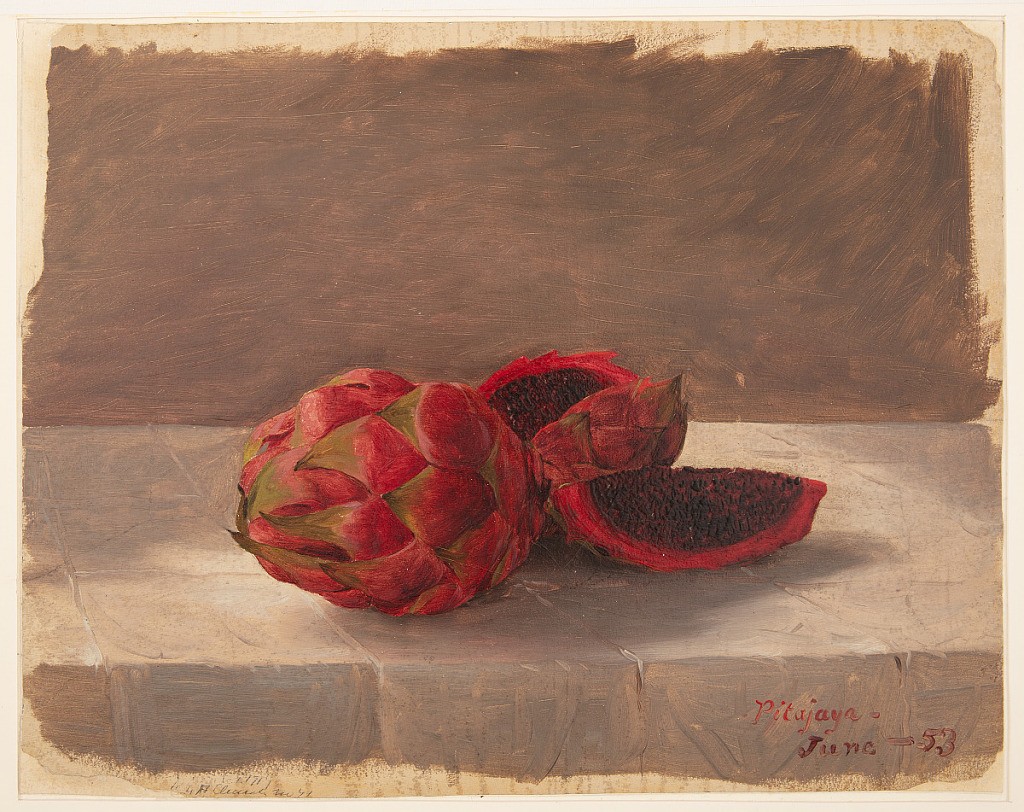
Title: Pitajaya Fruit, Colombia
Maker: Frederic Edwin Church, American, 1826–1900
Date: June 1853
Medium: Oil and graphite on paperboard
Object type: Drawing
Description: Still life study of pitajaya fruit, also known as dragon fruit, in Colombia. Two pitajayas are prominently situated on a flat stone surface at center. A wedge has been cut out of the rearmost fruit and placed before it at right. A whole pitajaya is placed foremost at left. The fruit's red and green scaly surface, as well as its dark reddish-purple, seeded interior, are clearly on display. Source of light originates out of frame at upper left. Background is nondescript brown wall, shaded at right.